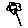
Label: flower